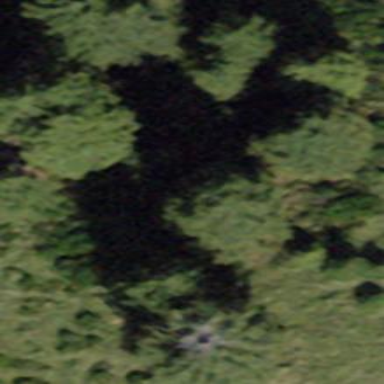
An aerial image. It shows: Forest area.